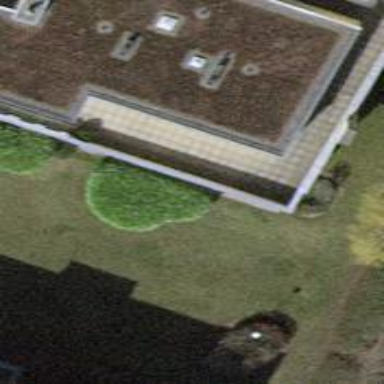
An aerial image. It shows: View of roof of building.